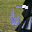
Label: 5